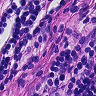
Metastatic tissue present: no